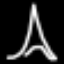
Label: The Eiffel Tower